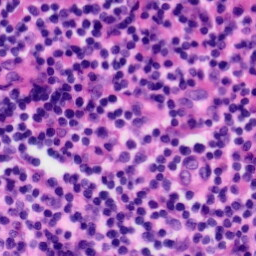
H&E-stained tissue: Tonsil